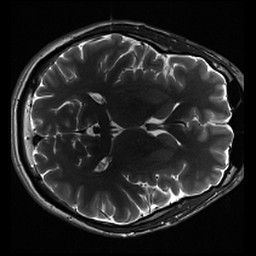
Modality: inplaneT2
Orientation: axial